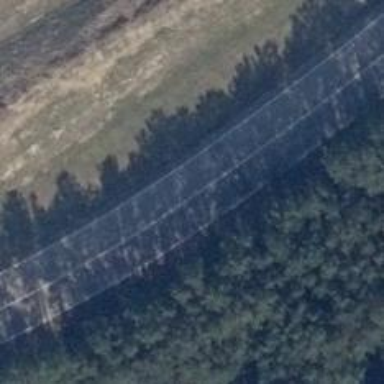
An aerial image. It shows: Service road with paved surface.